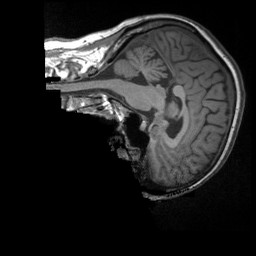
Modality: T1w
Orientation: sagittal
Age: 51
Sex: female
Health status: ill
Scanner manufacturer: siemens
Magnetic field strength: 3 T
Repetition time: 1.9 s
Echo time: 0.00247 s